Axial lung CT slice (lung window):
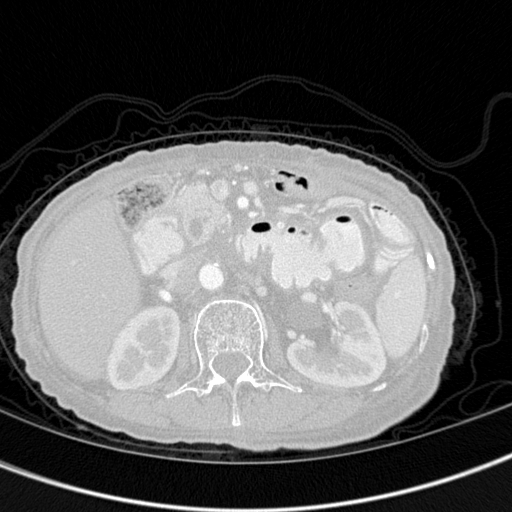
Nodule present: no